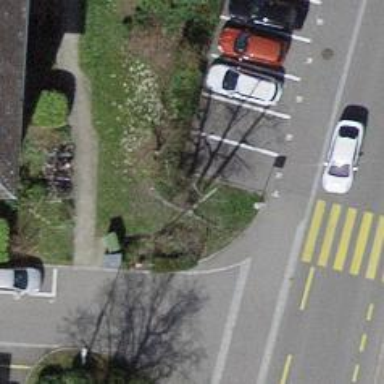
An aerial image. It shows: Urban tree adds touch of nature to the surroundings.